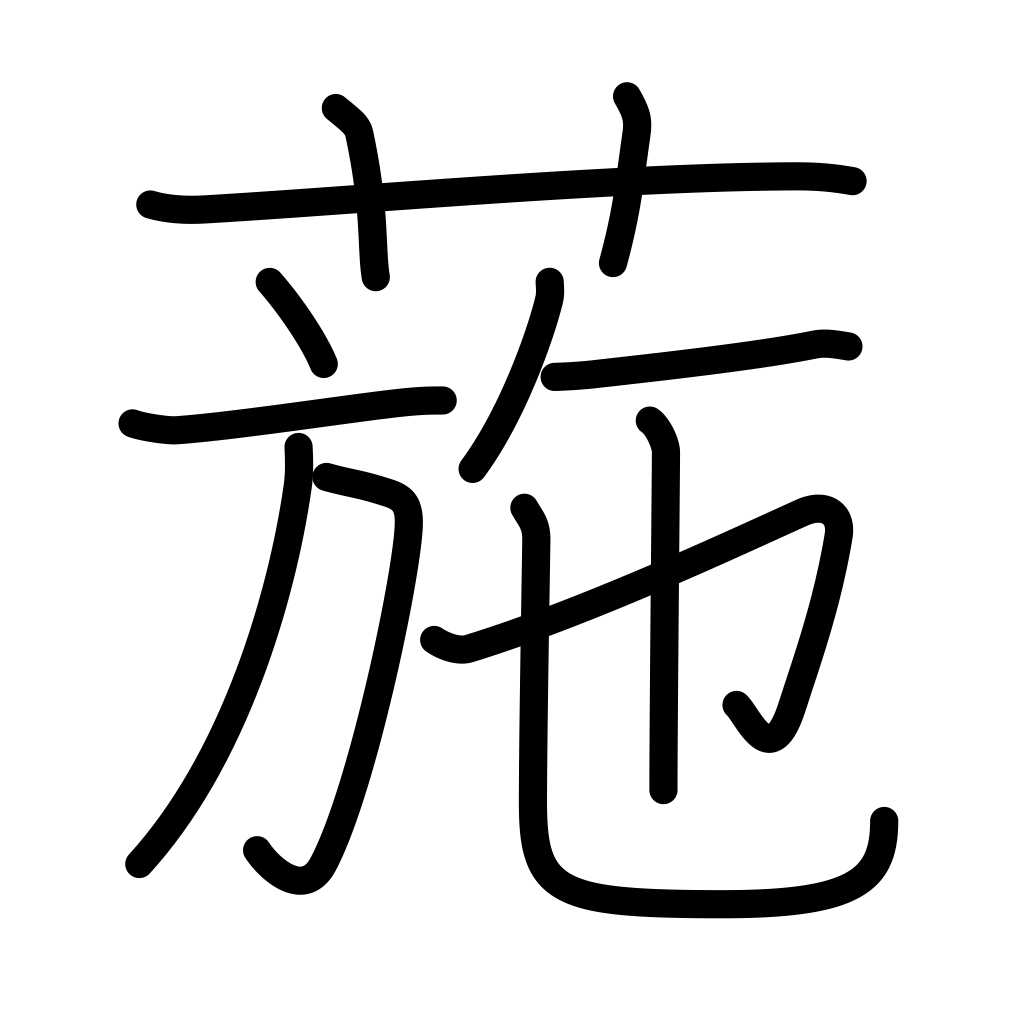
Meaning: cocklebur